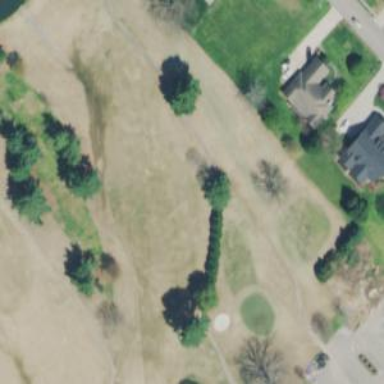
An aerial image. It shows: Golf hole.